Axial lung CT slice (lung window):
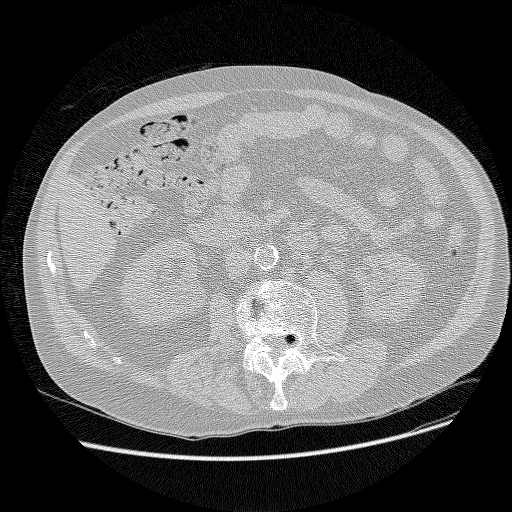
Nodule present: no